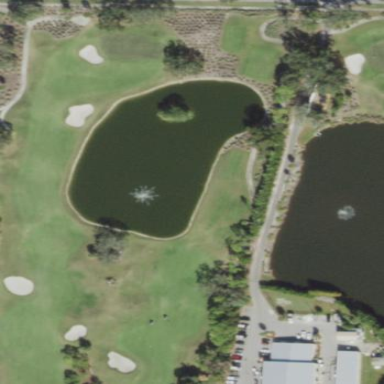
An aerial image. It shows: Golf fairway surrounded by grass.